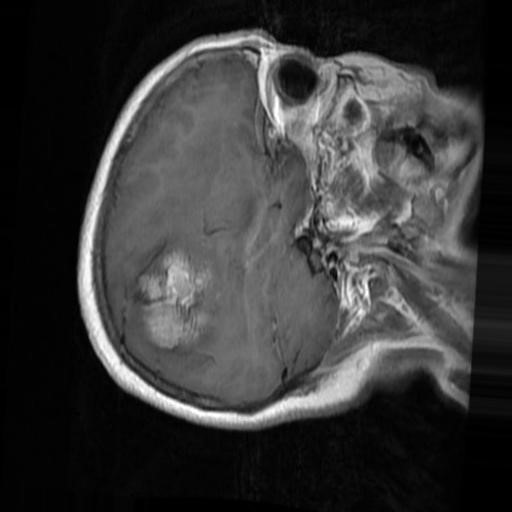
Label: brain_menin